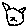
Label: cat